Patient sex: F
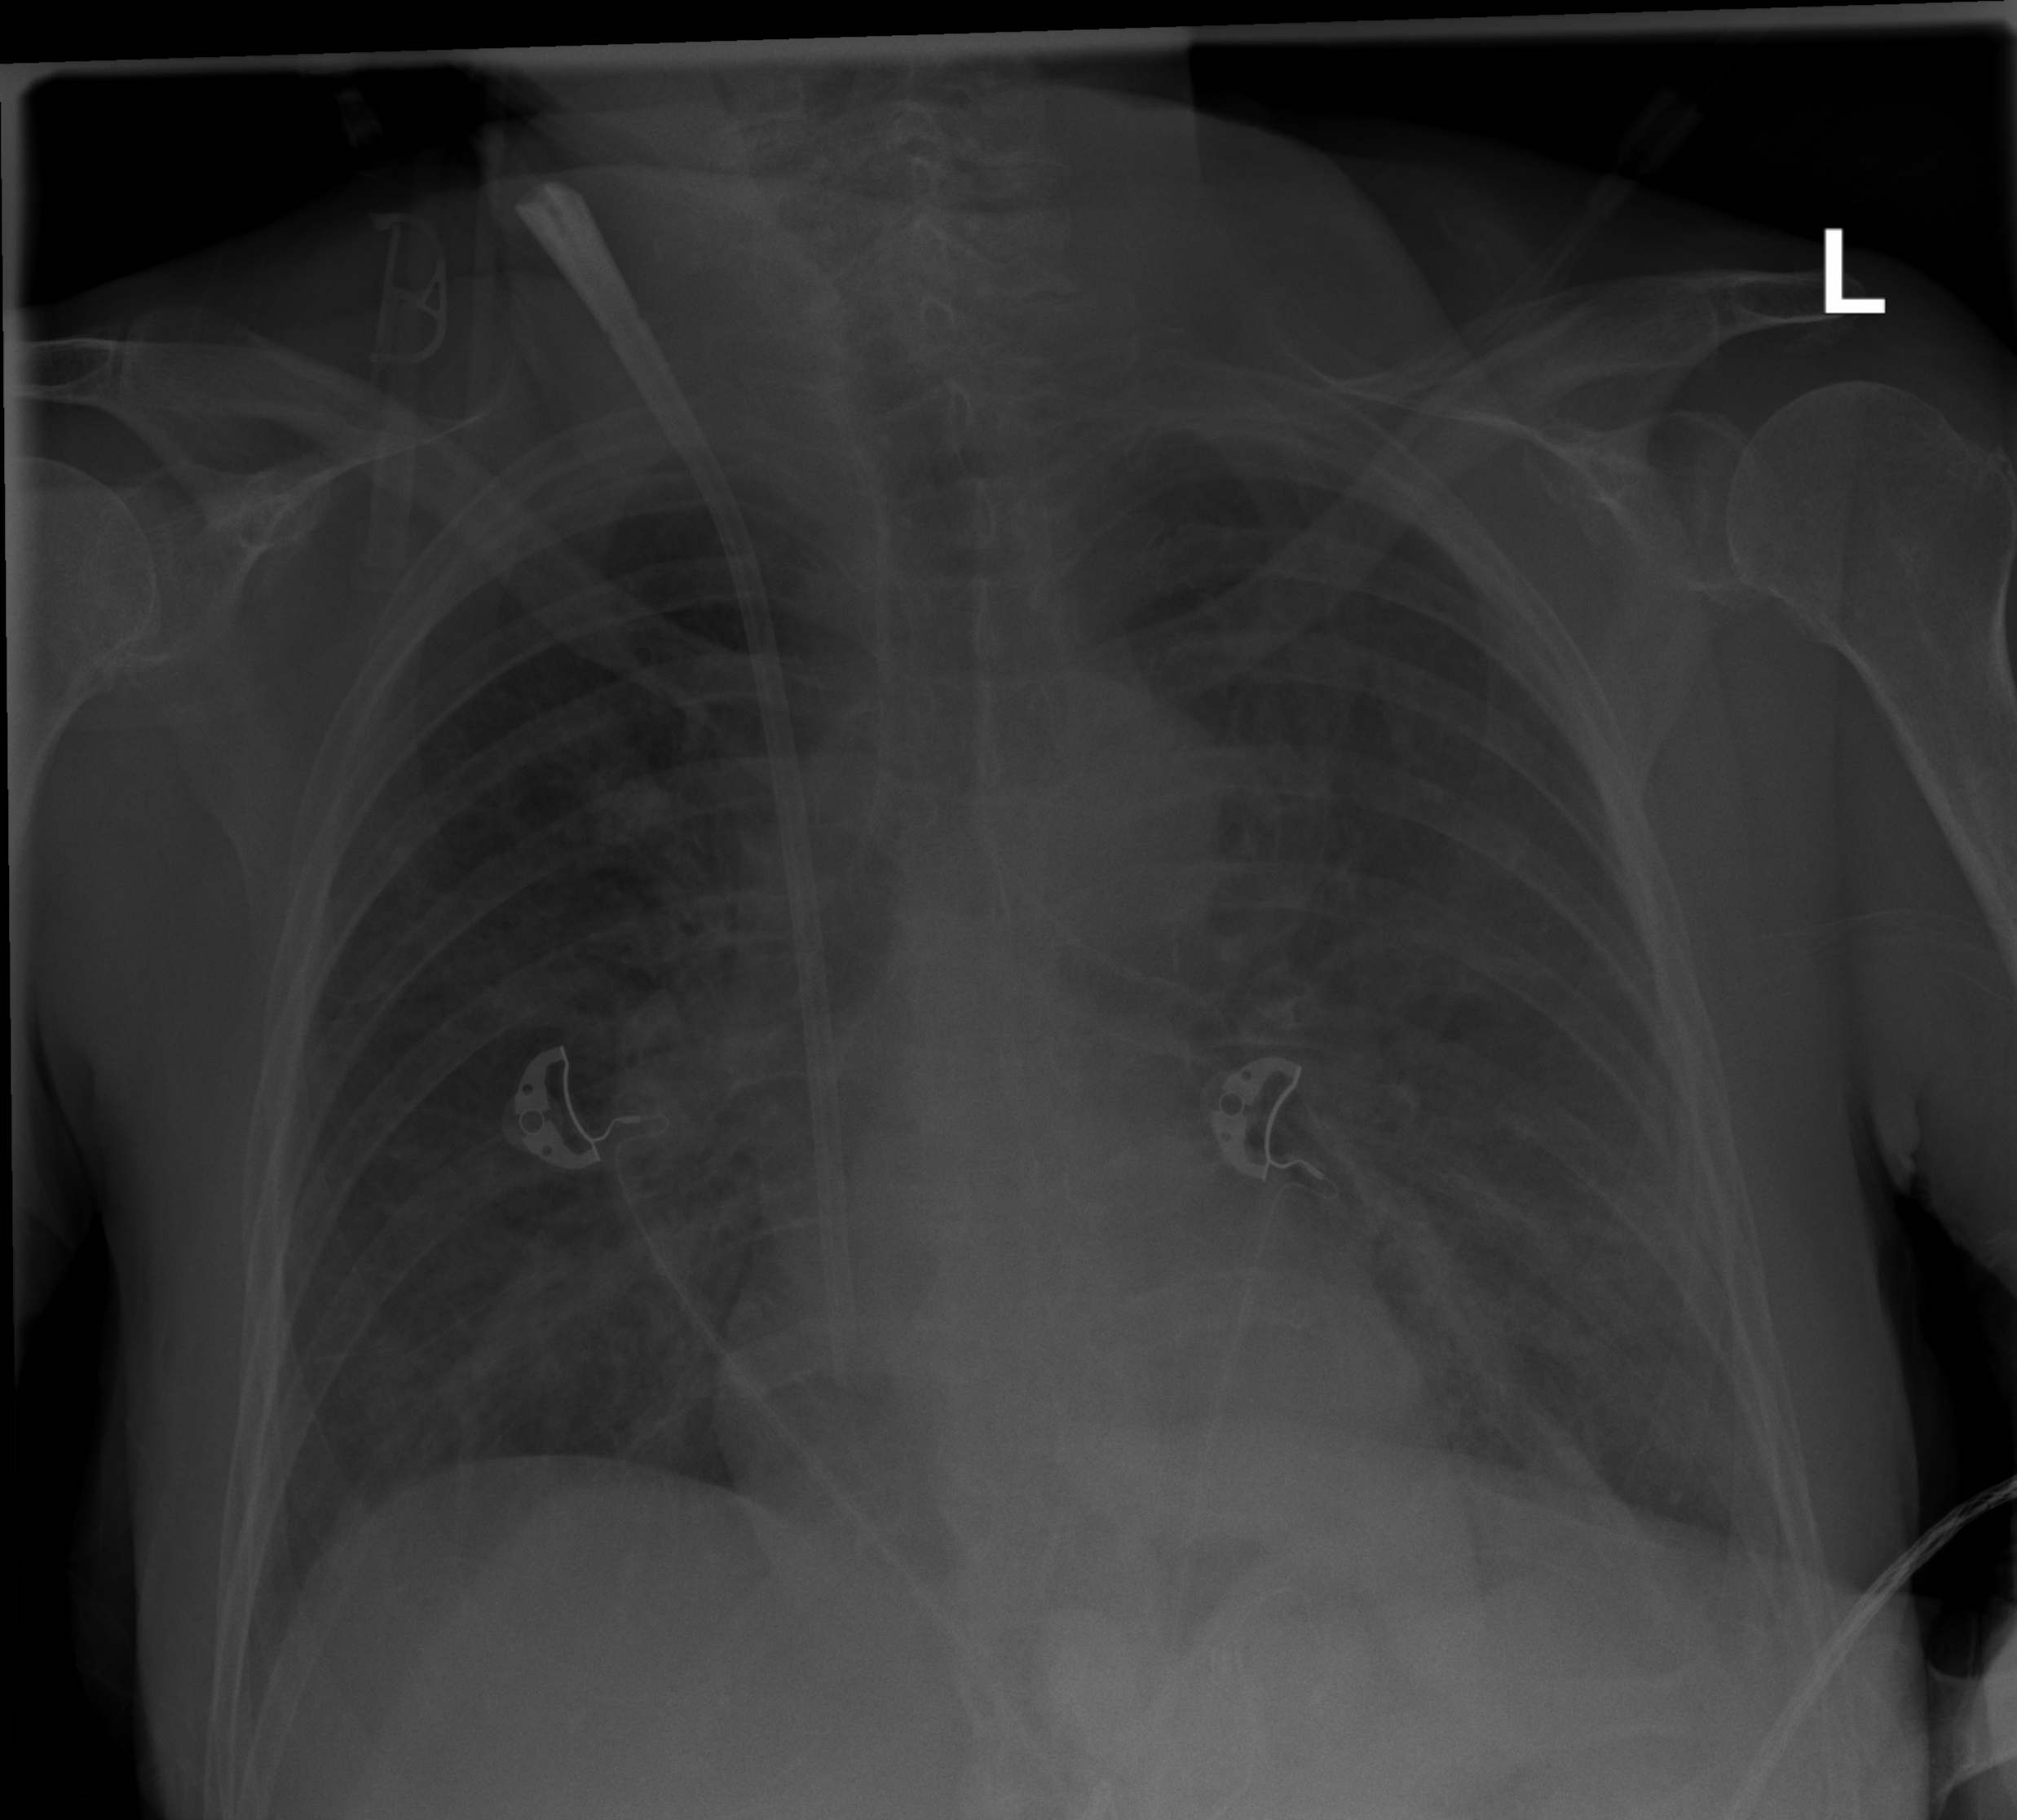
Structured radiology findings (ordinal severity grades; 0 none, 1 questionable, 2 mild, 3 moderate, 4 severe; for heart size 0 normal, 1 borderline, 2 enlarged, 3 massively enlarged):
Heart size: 1
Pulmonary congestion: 2
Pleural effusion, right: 0
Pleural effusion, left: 0
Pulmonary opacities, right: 0
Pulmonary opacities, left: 2
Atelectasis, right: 0
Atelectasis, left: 2